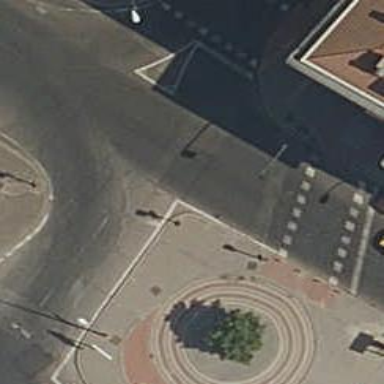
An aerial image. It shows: Road with traffic signals.